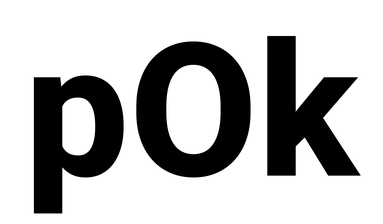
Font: Roboto_ExtraBold